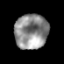
Tissue: prostate
Cell type: T cells
Senescence score: 0.3157
Nuclear area (px): 1139
Mean DAPI intensity: 142.539